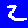
Digit: 2